Question: I have downloaded latest ANDROID SDK on October 9, 2014 from
<URL>
'''
Eclipse + ADT plugin
Android SDK Tools
Android Platform-tools
A version of the Android platform
A version of the Android system image for the emulator
'''
I am using Corei7 laptop, having more than sufficient requirements.
when i ran Eclipse from ADT BUNDL and wanted to create new AVD manager, I filled all required text boxes and selected dropdown boxes in Create new avd manager window
As shown below:

But OK button is disabled. (Note that Android SDK Manager window is not opening)
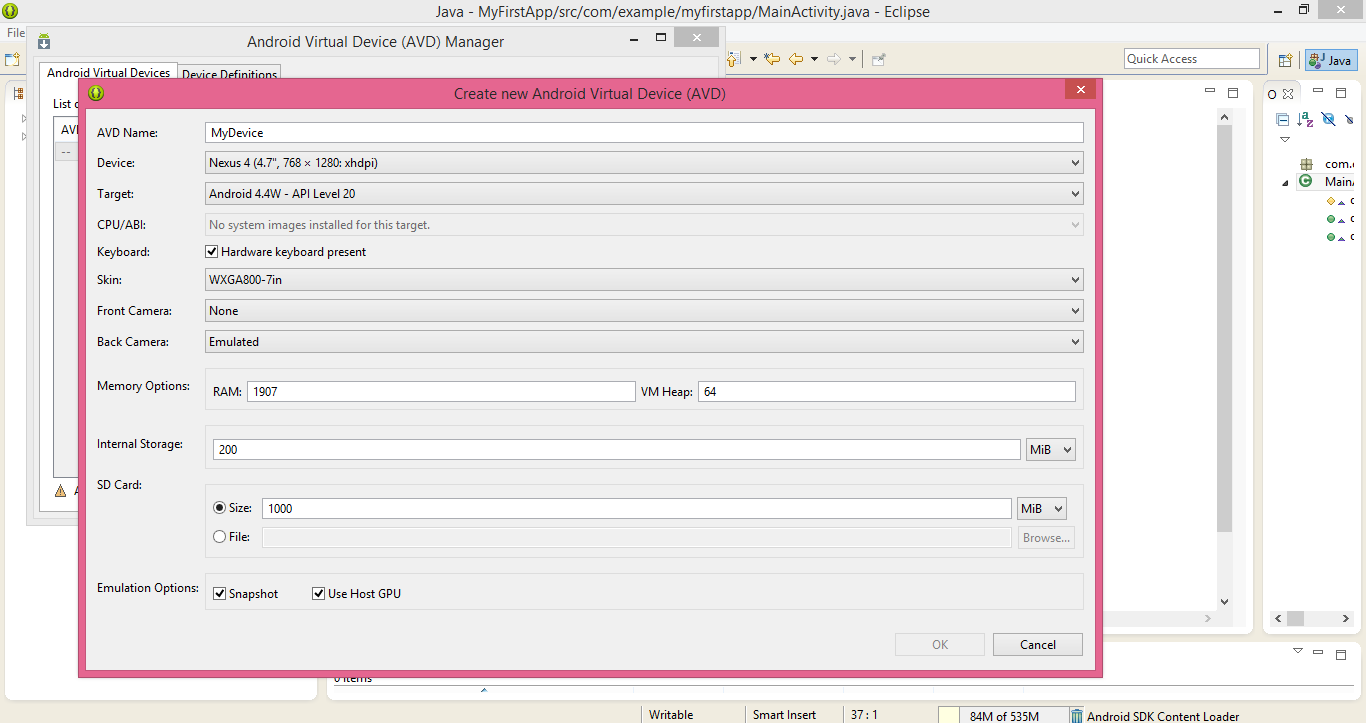
Answer: Frieds, I have finally found solution; Every thing was fine, I suddenly ran eclipse as administrator and every worked fine.
thanks you all.